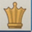
Piece: wQ